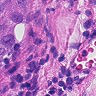
Metastatic tissue present: yes